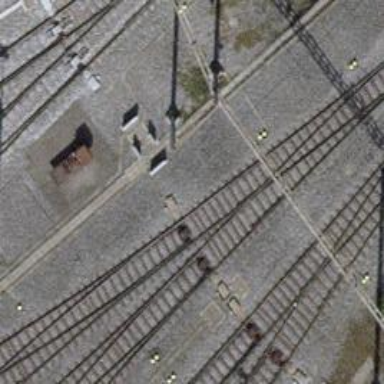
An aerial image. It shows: Railway switch.